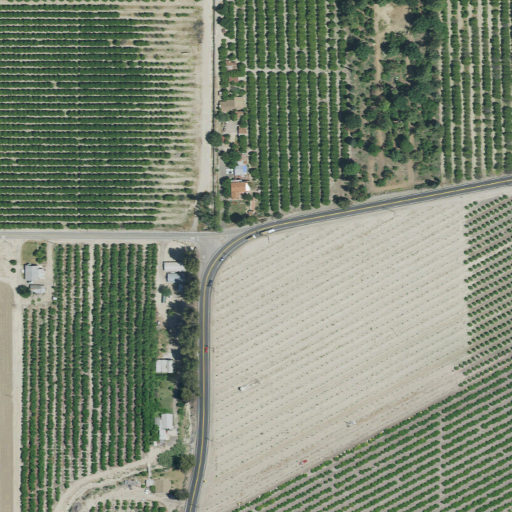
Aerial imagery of valley in California named Grimes Canyon containing cultivated crops, low intensity development, medium intensity development, and open development